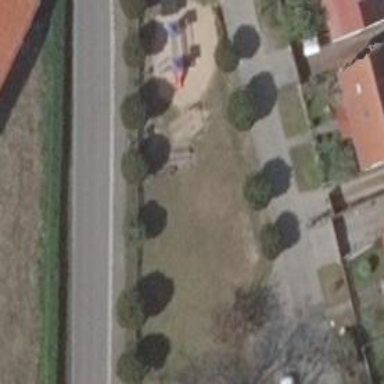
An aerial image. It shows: Playground area for leisure activities on the land.